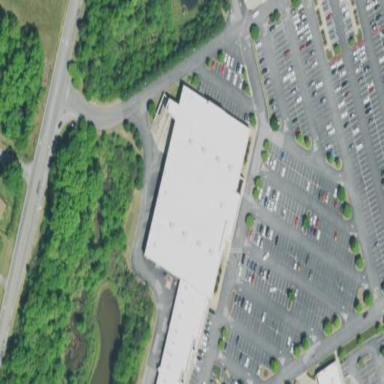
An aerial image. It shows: Commercial building.